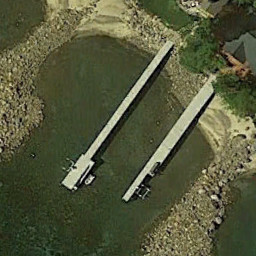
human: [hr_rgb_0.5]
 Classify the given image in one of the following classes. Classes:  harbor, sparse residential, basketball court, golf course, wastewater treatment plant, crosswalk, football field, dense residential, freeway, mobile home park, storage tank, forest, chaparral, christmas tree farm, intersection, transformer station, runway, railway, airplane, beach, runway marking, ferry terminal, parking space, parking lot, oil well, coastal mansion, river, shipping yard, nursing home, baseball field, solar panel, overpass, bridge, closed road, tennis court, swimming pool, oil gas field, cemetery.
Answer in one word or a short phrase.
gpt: ferry terminal